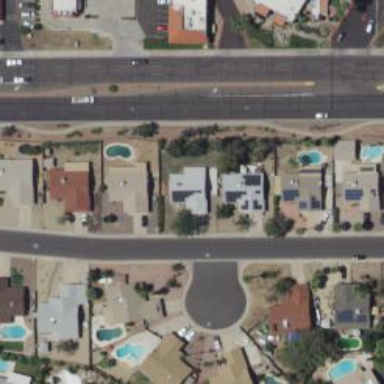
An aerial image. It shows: Residential road with asphalt surface.